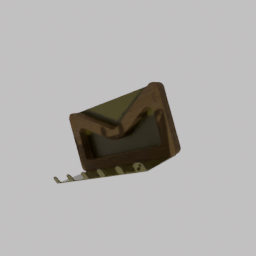
Label: appliances